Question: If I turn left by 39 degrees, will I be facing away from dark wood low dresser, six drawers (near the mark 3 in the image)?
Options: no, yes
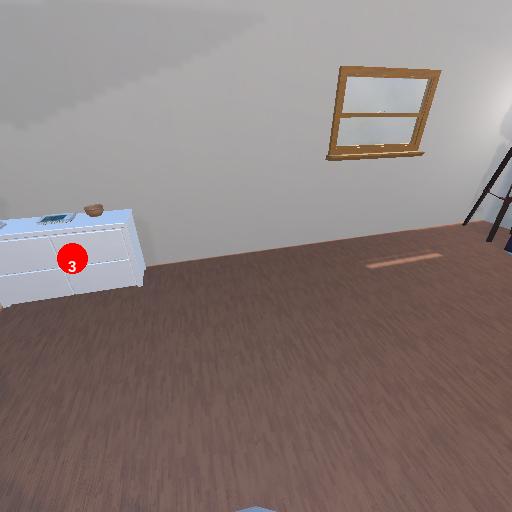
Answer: no